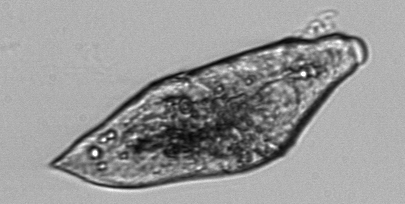
Label: Gyrodinium